Question: I have a problem with my code. I want to make communication between 2 children process. One of them is a server, which opens a file and sends each letter to the second process. The second process is counting letters and it should make a new file and save results. I have problems with the last step because the first process gonna finish faster than the second, what causes the end of the program. I have no idea how fix it. Looking for some tips :).
Here you got result.

My code:
'''
#include <stdio.h>
#include <stdlib.h>
#include <unistd.h>
#include <sys/types.h>
#include <sys/stat.h>
#include <errno.h>
#include <fcntl.h>
#include <signal.h>
#include <string.h>
//stale
#define FIFO "my_fifo"
#define SIZE 26
//zmienne globalne
int desk; //deskryptor pliku
int tab[SIZE];
//prototypy funkcji
void parentKillAll();
void server(FILE * file);
void client();
void cleanUp(FILE * file);
int checkEntryData(int argc, char *argv);
void replaceTabWithZero(int * tab);
void countLetters(int * tab, char ch);
void saveResults(int * tab, char *title);
void showTab(int * tab);
int main(int argc, char *argv[]) {
if (!checkEntryData(argc, argv[1]))
return 1;
replaceTabWithZero(tab);
FILE *file = fopen(argv[1], "r");
umask(0);
mkfifo(FIFO, 0666);
if (file) {
if (fork() == 0) {
server(file);
exit(0);
} else if (fork() == 0) {
client();
saveResults(tab, strcat(argv[1], "Result"));
showTab(tab);
exit(0);
} else {
cleanUp(file);
parentKillAll();
}
} else {
perror("Error");
}
return 0;
}
void parentKillAll() {
sleep(1);
kill(0, SIGKILL);
exit(0);
}
void server(FILE * file) {
char ch;
while ((ch = fgetc(file)) != EOF) {
desk = open(FIFO, O_WRONLY);
write(desk, &ch, 1);
}
}
void client() {
char ch;
while (1) {
desk = open(FIFO, O_RDONLY);
read(desk, &ch, 1);
countLetters(tab, ch);
printf("%c", ch);
}
}
void cleanUp(FILE *file) {
wait(0);
fclose(file);
close(desk);
}
int checkEntryData(int argc, char *argv) {
if (argc < 2) {
fprintf(stderr, "Nie poprawna ilosc argumentow
");
return 0;
}
if (access(argv, F_OK)) {
fprintf(stderr, "Podany plik '%s' nie istnieje
", argv);
return 0;
}
if (access(argv, R_OK)) {
fprintf(stderr, "Brak uprawnien do odczytu pliku '%s'
", argv);
return 0;
}
return 1;
}
void replaceTabWithZero(int * tab) {
for (int i = 0; i < SIZE; i++)
tab[i] = 0;
}
void countLetters(int *tab, char ch) {
int chVal = ch;
if (chVal > 92)
chVal -= 32;
if (chVal > 64 && chVal < 91)
tab[chVal-65] += 1;
}
void saveResults(int *tab, char * title) {
FILE *plik = fopen(title, "w");
if (plik) {
for (int i = 0; i < SIZE; i++)
fprintf(plik, "%c - %d
", (i+97), tab[i]);
} else {
perror("Error");
}
fclose(plik);
}
void showTab(int * tab) {
for (int i = 0; i < SIZE; i++)
printf("
%d", tab[i]);
}
'''
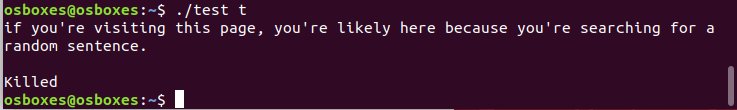
Answer: The real problem is that the client process can never finish, because it runs an infinite 'while(1)' loop without any exit conditions.
You should rewrite it so that it exits after reading all available data:
'''
void client() {
char ch;
// Open the fifo only once, instead of once per character
desk = open(FIFO, O_RDONLY);
// Loop until there is no more data to read
while(read(desk, &ch, 1) > 0) {
countLetters(tab, ch);
printf("%c", ch);
}
}
'''
This is technically sufficient to make it work, but you should also look into a series of other issues:
- 'wait(0)'- - 'fgetc''y'- 'strcat''argv[1]'- 'access'- - 'read''write''fgetc'-